Interaction volume radius: 5 \u00c5
Interaction volume height: 15 \u00c5
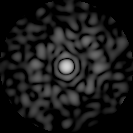
Disorder parameter: 0.8524